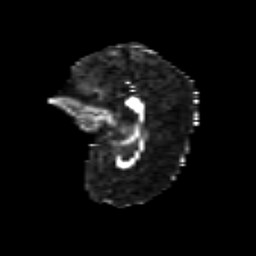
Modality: FA
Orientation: sagittal
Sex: female
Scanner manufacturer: siemens
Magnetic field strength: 3 T
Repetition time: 5 s
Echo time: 0.071 s